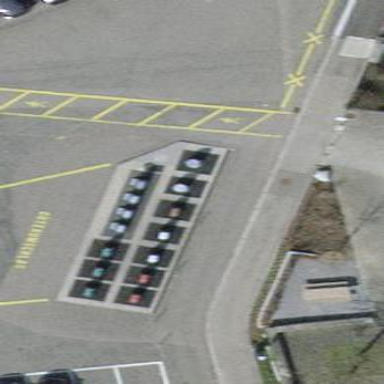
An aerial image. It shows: Recycling container for recycling.